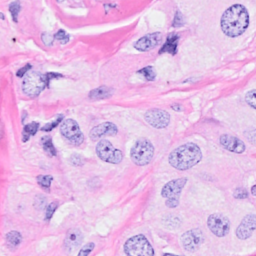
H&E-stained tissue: Breast